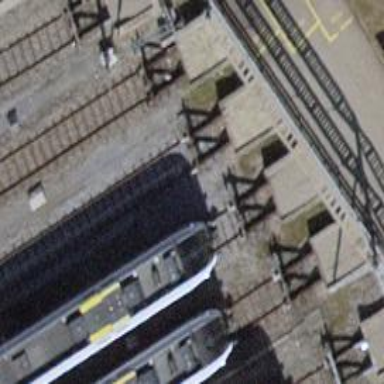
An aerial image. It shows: Railway buffer stop.